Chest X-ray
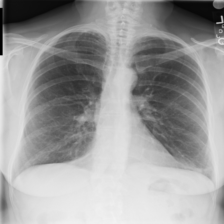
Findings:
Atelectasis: negative
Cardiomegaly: negative
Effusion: negative
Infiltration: negative
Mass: negative
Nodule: negative
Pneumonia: negative
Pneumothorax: negative
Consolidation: negative
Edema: negative
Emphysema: negative
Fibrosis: negative
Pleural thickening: negative
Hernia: negative